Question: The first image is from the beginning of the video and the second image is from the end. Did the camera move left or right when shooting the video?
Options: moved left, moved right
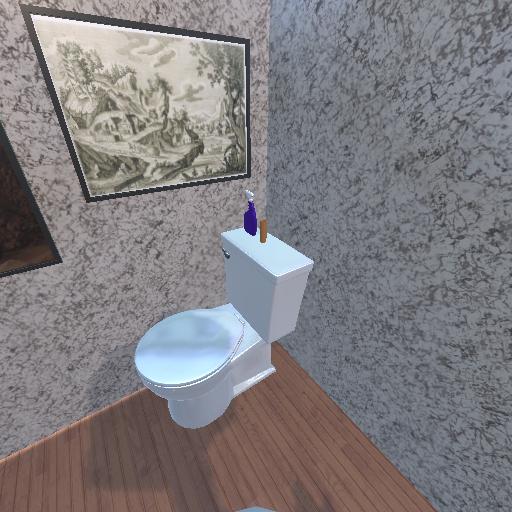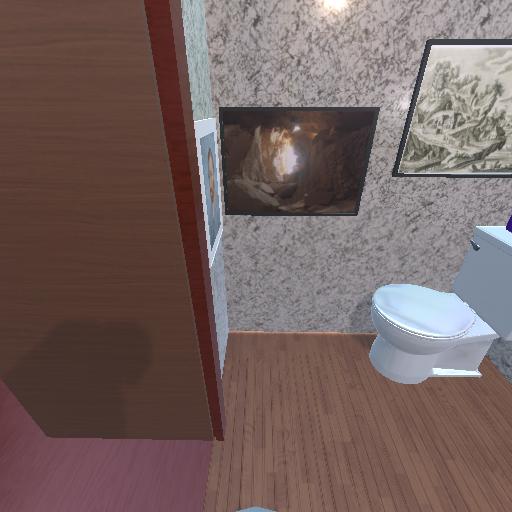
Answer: moved left